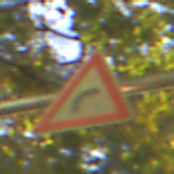
Verkehrszeichen: KurveRechts
Umgebung: Outdoor, Nature
Tageszeit: SunriseSunset
Wetter: PartlyCloudy
Licht: Natural
Jahreszeit: NotSpecified
Kontrast: HighContrast